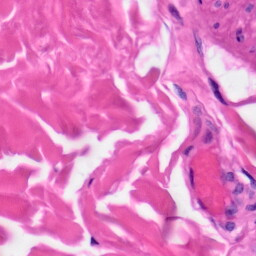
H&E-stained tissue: Skin